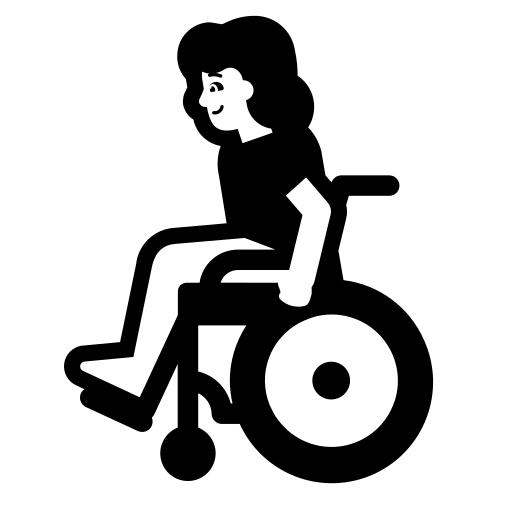
woman in manual wheelchair high contrast default